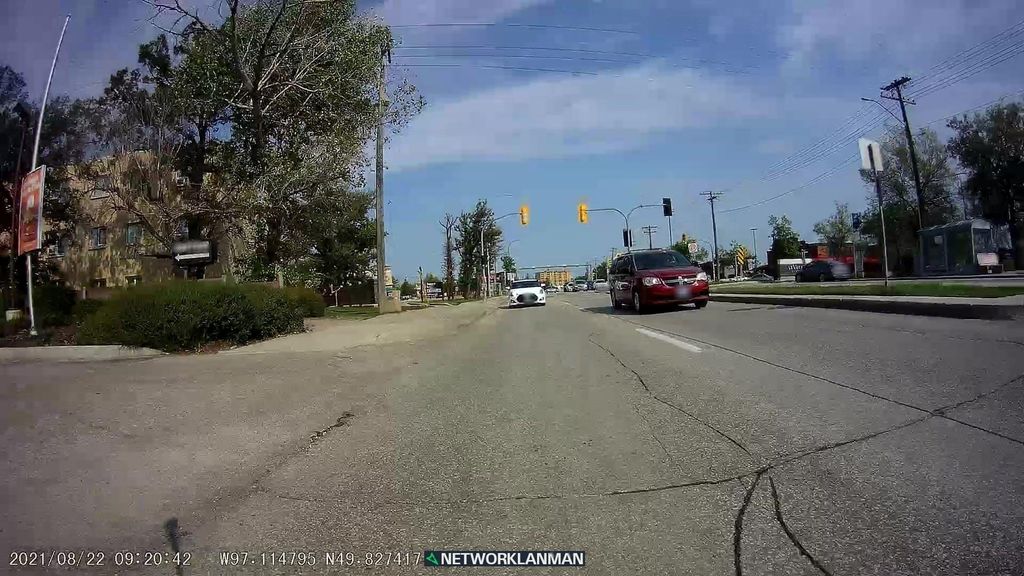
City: winnipeg